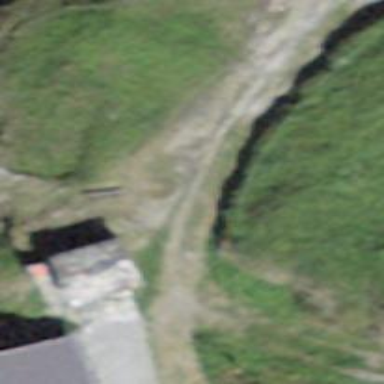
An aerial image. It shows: Bench.